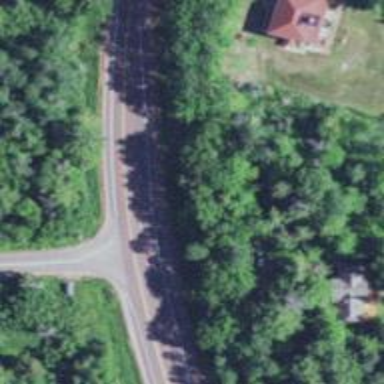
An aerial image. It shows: Primary highway.